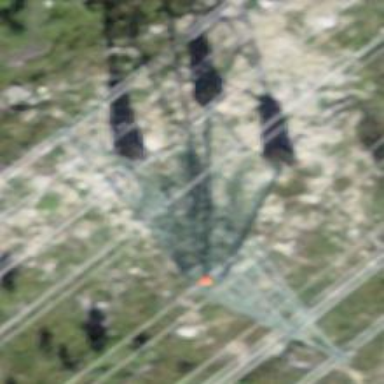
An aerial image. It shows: Lattice structure tower used for power transmission.